Aerial crown-view tile of a tropical tree (Barro Colorado Island, Panama), acquired 20250414:
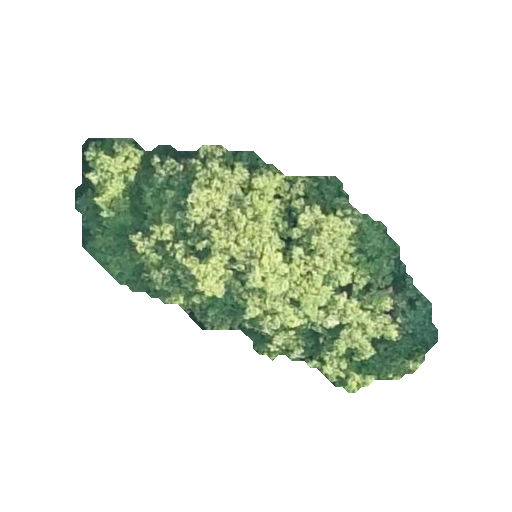
Species: Apeiba tibourbou
GBIF accepted scientific name: Apeiba tibourbou
Crown area: 82.457 m²